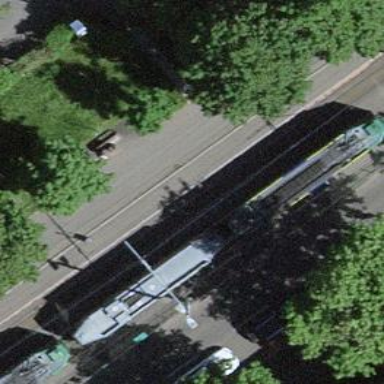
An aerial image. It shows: Platform for public transport with shelter. This railway platform is for trams.